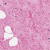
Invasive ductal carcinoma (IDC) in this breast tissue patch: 0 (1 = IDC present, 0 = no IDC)